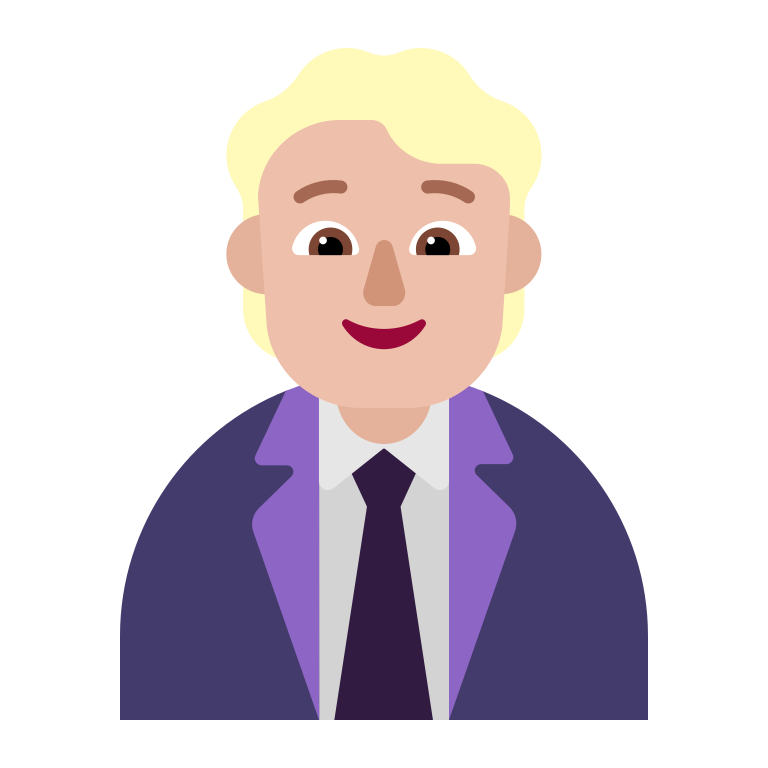
office worker flat  light